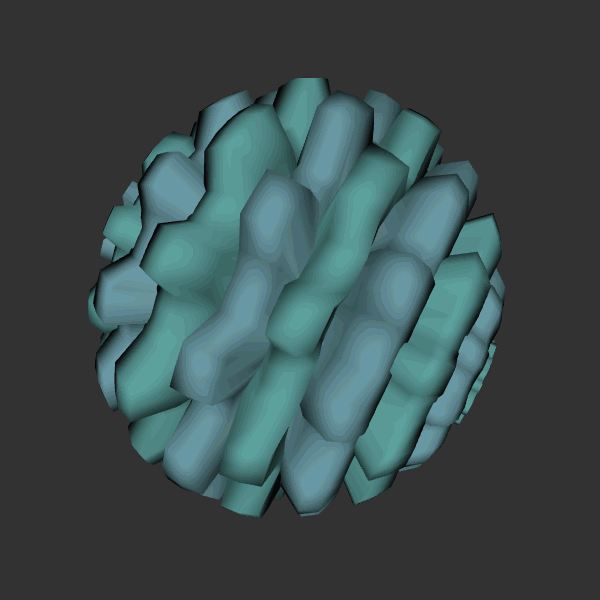
Background: dark